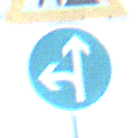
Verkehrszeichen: VorgeschriebeneFahrtrichtungGeradeausOderLinks
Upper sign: Arbeitsstelle
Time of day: Midday
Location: Outdoor (Special)
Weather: PartlyCloudy
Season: NotSpecified
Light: Natural